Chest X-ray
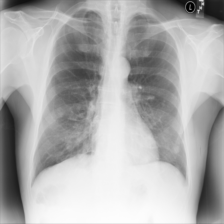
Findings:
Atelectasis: negative
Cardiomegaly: negative
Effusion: negative
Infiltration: positive
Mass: negative
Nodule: positive
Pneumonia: negative
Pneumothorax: negative
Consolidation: negative
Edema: negative
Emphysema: negative
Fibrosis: negative
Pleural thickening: negative
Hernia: negative